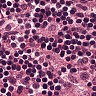
Metastatic tissue present: no